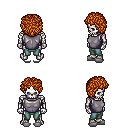
a pixel art fantasy rpg character, male body template, skeleton, steel chest armor, teal pants, dark blonde curly afro hairstyle, white slippers, four views (front, back, left, right), 2x2 character sprite sheet, small pixel art, hard edges, no anti-aliasing